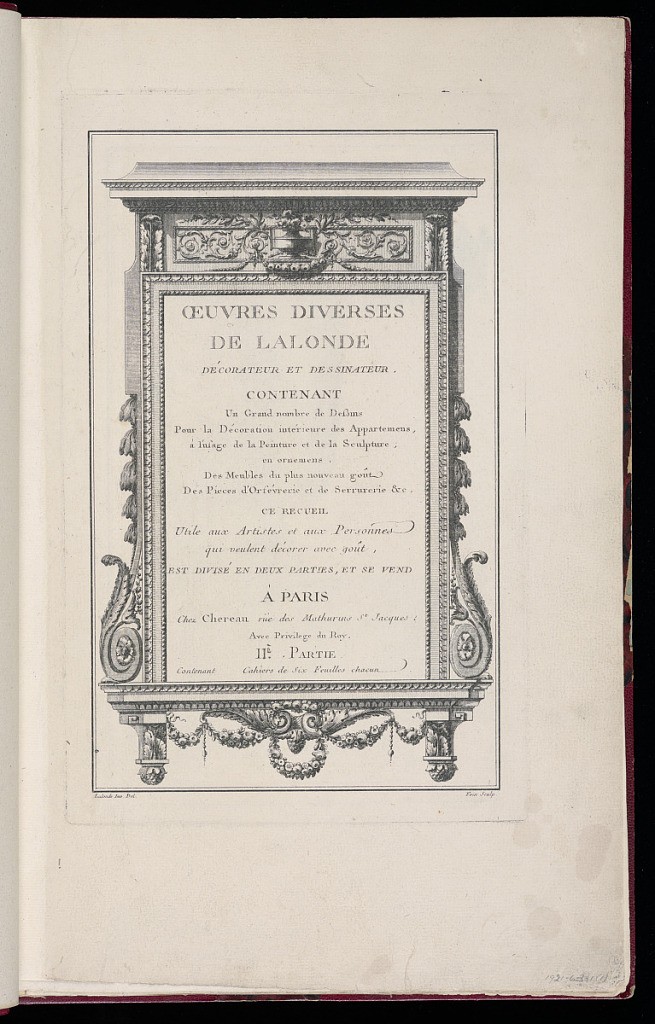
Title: Title Page
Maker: Richard de Lalonde, French, active 1780–96
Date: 1775-1788
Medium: Etching on off-white laid paper
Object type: Print
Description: Title page set within an architectural frame.